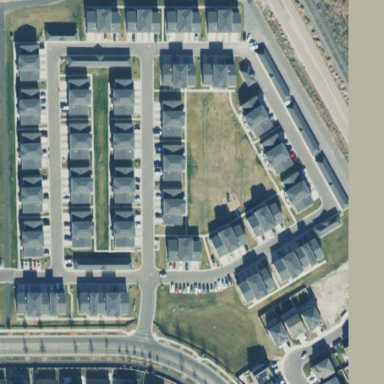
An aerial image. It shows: Condominium in residential area.